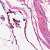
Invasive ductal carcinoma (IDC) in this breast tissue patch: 0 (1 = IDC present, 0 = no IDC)